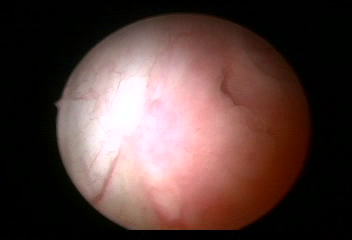
Modality: WLC
Class: Anatomical landmarks
Subclass: UreteralOrifice
Bladder cancer association: No
Annotated structures: Left ureteral orifice